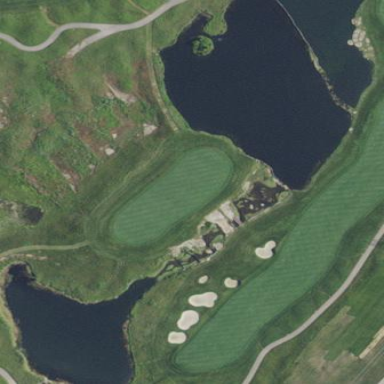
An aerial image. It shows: Rough grassy area used for golf.